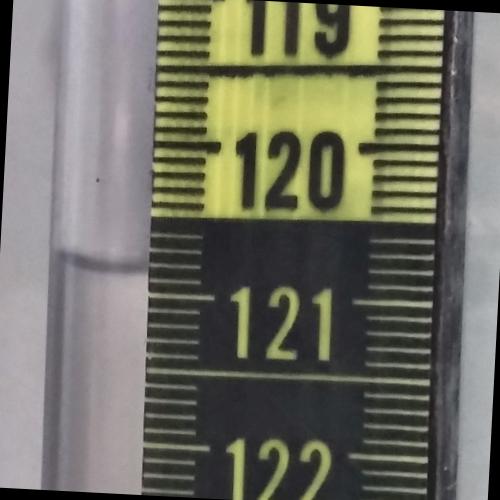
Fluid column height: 120.8 cm